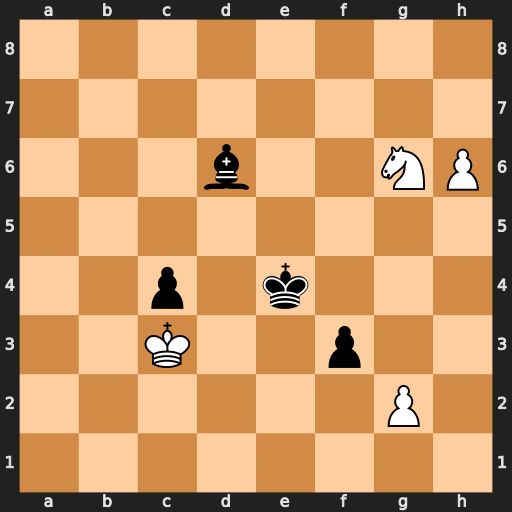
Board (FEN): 8/8/3b2NP/8/2p1k3/2K2p2/6P1/8
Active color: w
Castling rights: -
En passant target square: -
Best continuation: gxf3+ Kf5 h7 Kxg6 h8=Q